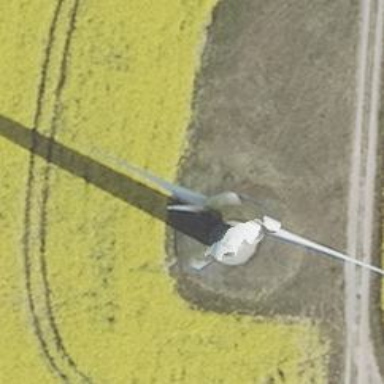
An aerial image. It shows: Wind generator using wind turbines of horizontal axis.